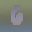
Label: 6